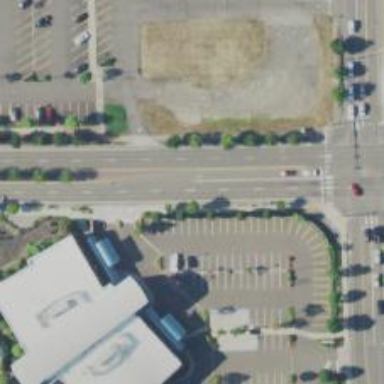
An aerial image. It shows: Trunk highway surrounded by retail buildings.